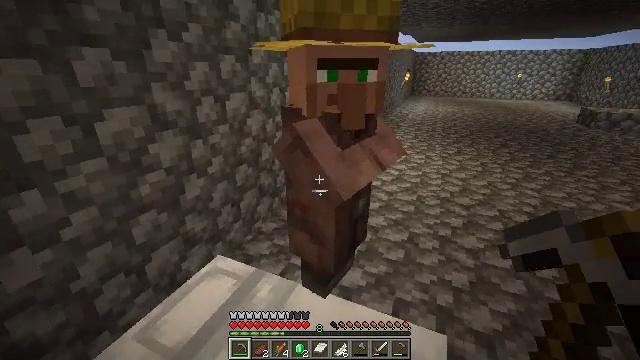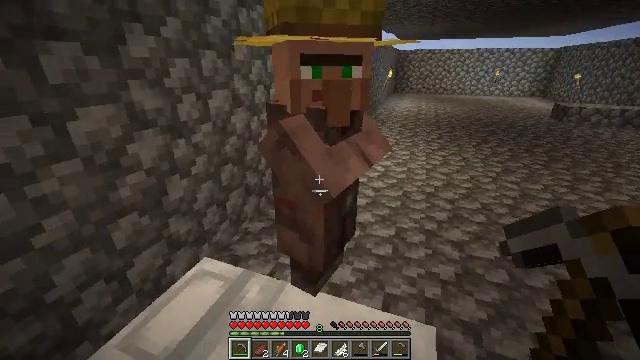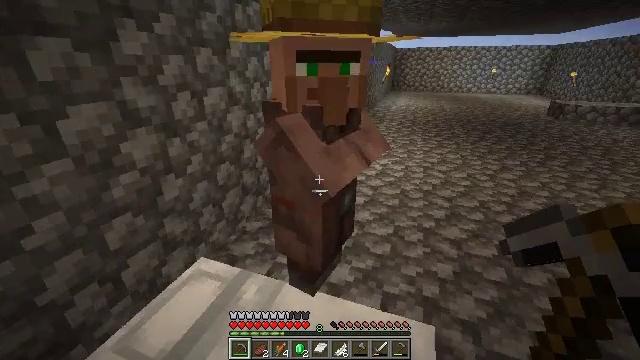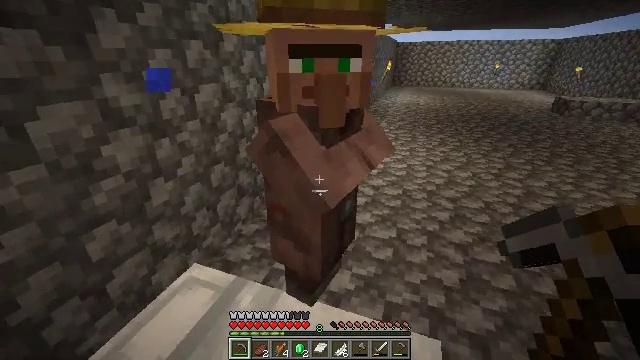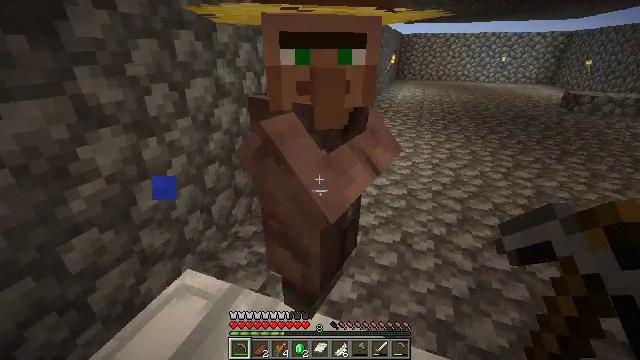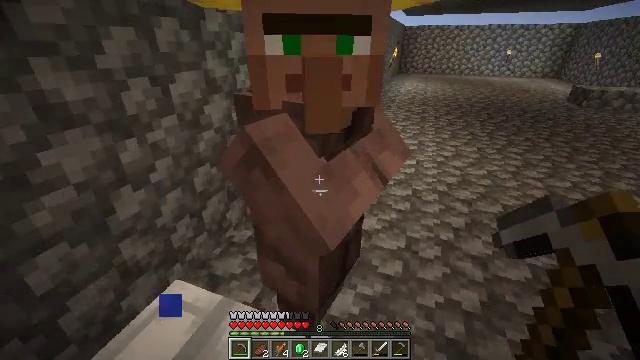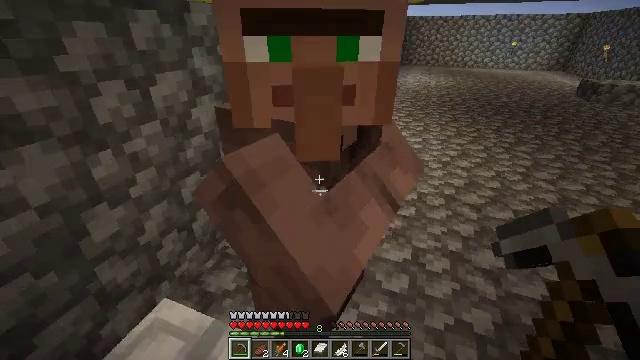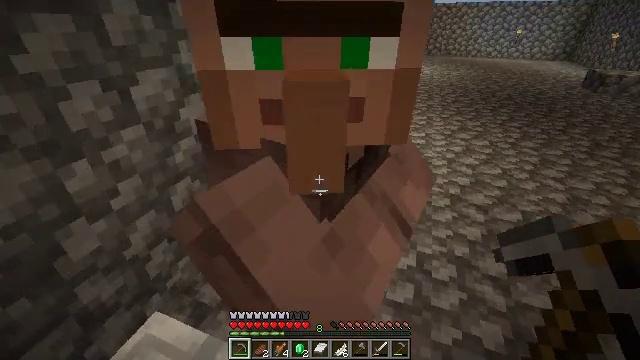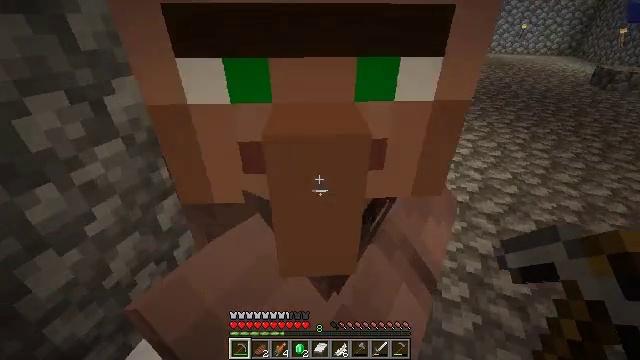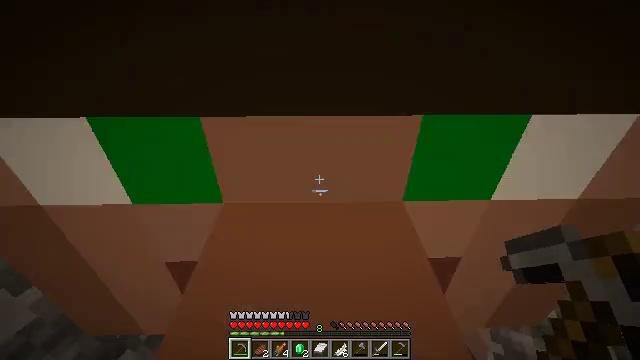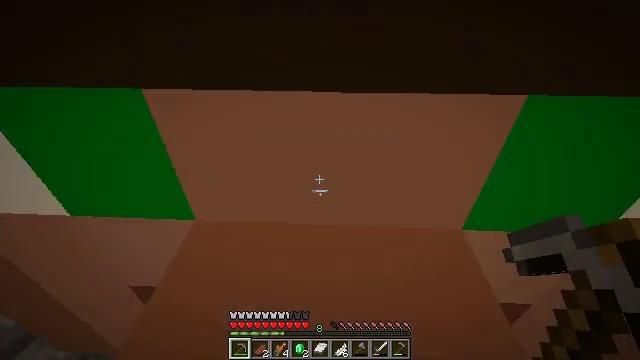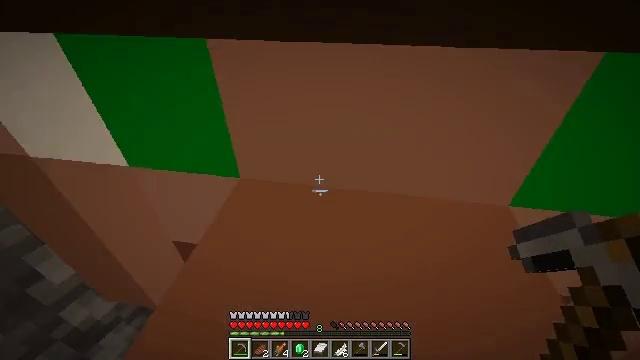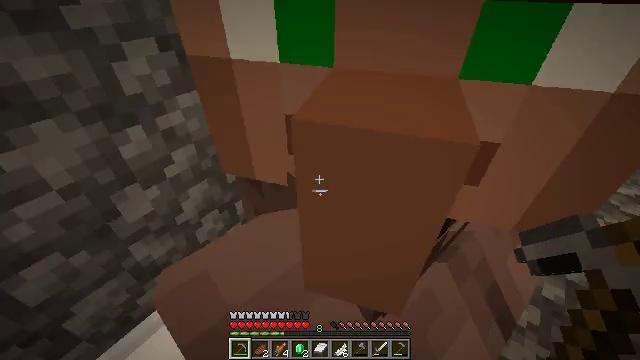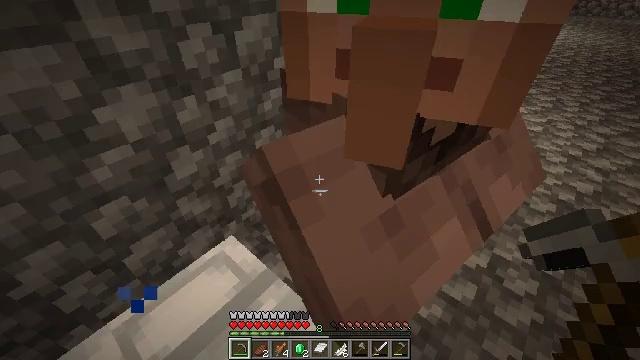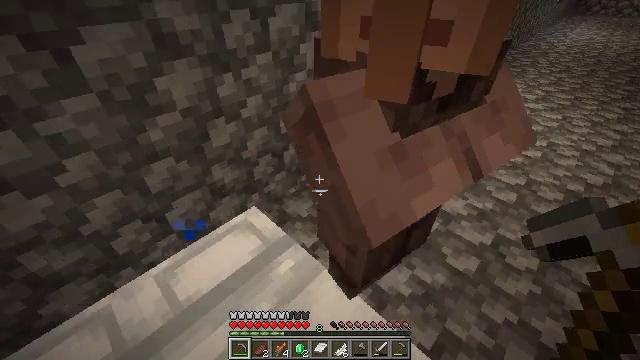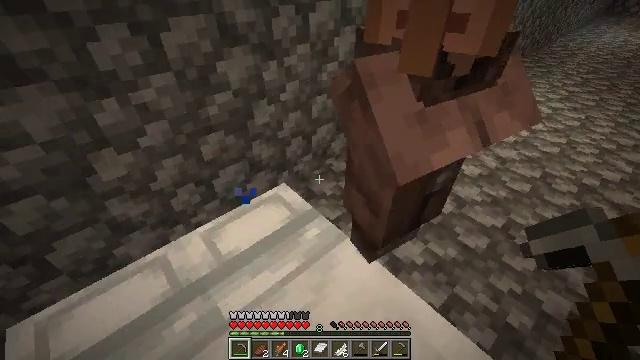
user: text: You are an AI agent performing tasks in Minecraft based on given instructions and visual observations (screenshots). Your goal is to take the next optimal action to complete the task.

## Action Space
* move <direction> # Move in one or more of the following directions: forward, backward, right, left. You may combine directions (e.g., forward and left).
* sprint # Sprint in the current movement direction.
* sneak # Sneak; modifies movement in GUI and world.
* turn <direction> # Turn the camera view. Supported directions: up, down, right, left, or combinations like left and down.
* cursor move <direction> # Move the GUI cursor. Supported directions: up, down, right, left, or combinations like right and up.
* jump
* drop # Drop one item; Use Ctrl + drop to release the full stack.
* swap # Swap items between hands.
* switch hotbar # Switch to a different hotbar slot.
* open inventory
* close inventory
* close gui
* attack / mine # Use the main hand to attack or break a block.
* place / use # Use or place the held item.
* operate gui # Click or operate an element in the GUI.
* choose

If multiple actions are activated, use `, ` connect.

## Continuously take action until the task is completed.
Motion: motion action
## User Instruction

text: Remove the cobblestone slab with a tool.
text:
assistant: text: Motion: turn right
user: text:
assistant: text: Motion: move forward
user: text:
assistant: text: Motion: move forward, turn down
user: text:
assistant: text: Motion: move forward, turn down
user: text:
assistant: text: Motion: move forward, turn down
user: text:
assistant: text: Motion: move forward, turn down
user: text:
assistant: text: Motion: move forward, turn down
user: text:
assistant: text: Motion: move forward
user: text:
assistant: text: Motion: turn down
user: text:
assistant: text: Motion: turn left and down
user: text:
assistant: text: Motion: move back, turn left and down
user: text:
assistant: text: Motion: move back, turn left and down
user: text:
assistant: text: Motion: move back, turn left
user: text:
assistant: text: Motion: move back, turn left
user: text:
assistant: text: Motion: move back and move left, turn left
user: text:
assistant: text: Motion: move back and move left, turn left
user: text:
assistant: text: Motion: move back and move left, turn left
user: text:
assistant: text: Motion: move back and move left, turn left
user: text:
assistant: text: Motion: move back, turn left and down
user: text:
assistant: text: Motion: move back, turn left and down
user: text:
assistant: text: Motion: move back
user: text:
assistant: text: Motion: move back
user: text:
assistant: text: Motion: no_op
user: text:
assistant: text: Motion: no_op
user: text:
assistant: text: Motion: no_op
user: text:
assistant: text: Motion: turn right
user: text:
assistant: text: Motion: move left, turn right
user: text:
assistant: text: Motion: move left, turn right and down
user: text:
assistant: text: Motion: move left, turn right
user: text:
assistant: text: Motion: move left, turn right